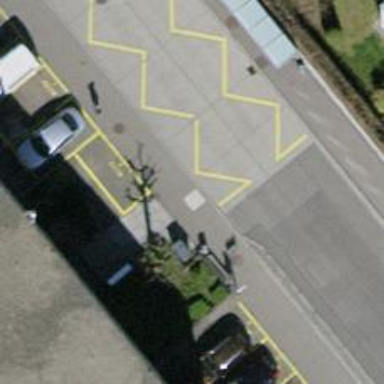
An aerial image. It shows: Bus stop with platform for public transport.